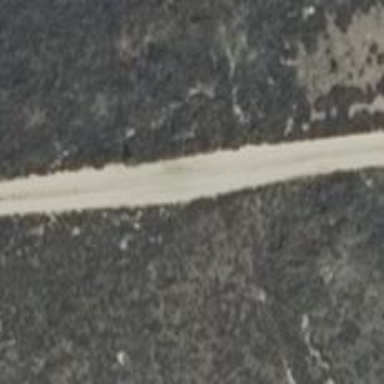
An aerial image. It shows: Sandy track road with grade 4 track type.